RGB frame:
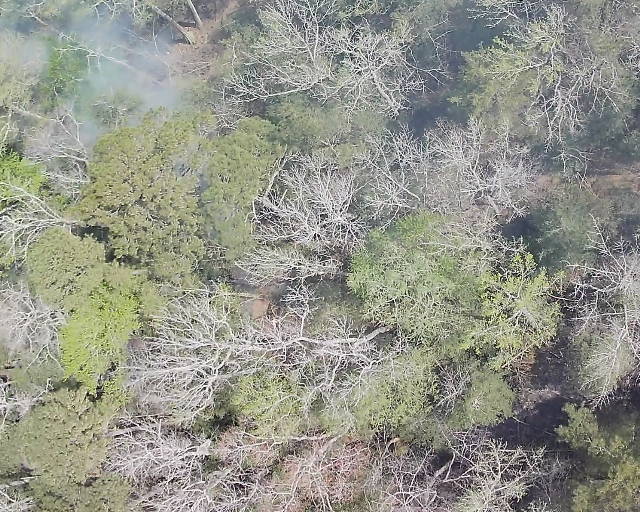
Thermal frame:
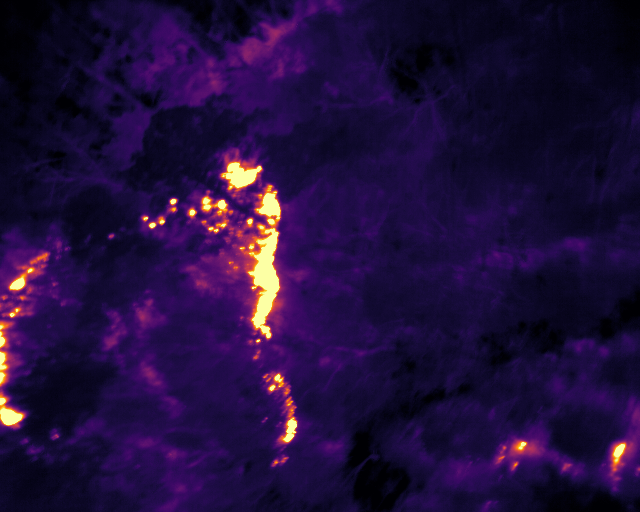
Captured: 2026-02-26 03:43:20
Pixels at or above 80 °C: 2640 (fraction of frame: 0.008057)